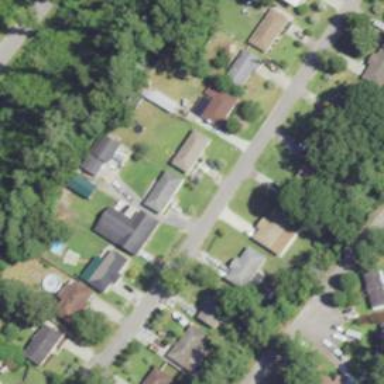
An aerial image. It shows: Neighborhood.